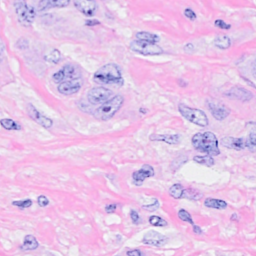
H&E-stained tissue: Breast